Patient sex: F
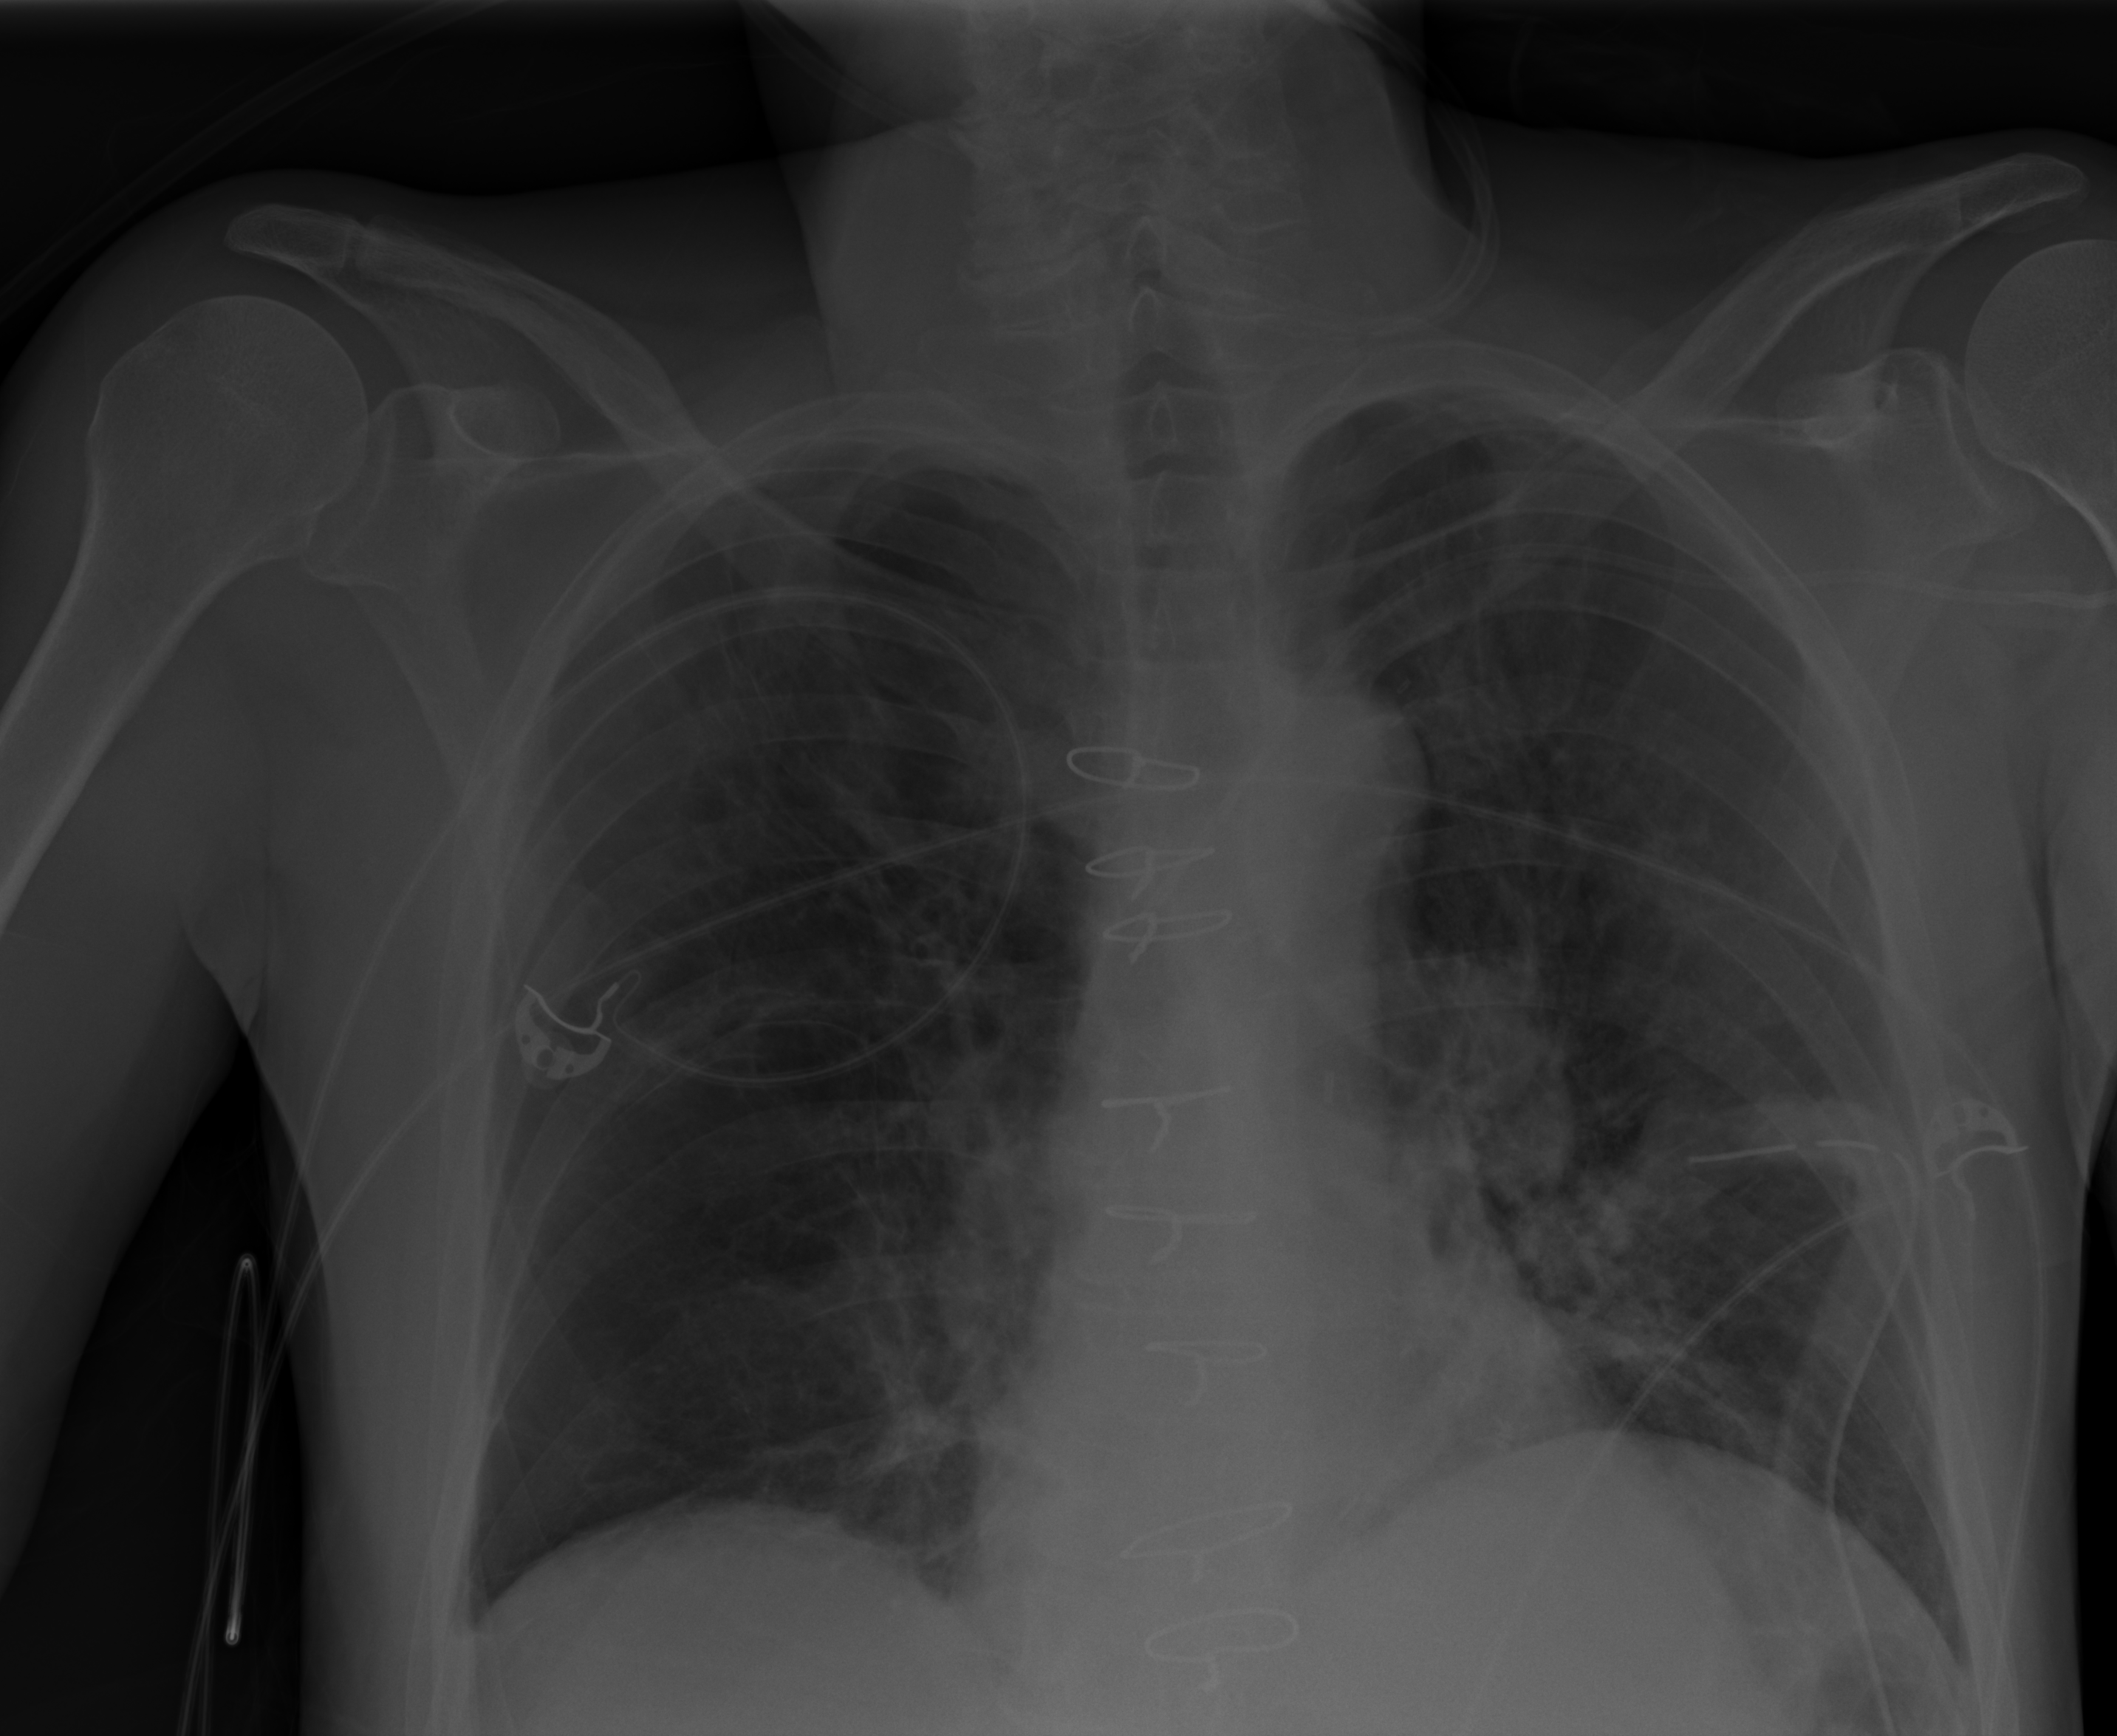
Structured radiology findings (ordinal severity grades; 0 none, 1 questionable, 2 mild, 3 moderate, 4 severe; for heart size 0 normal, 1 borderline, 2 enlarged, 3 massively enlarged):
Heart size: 0
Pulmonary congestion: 0
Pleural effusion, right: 0
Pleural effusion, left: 0
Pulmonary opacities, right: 0
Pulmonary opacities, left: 0
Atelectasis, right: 0
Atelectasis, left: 2